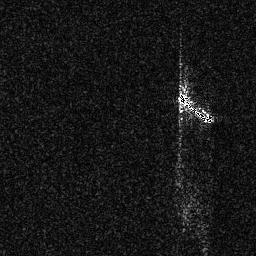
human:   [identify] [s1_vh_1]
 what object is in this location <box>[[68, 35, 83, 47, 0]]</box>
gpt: <ref>1 medium ship at the right</ref>